Question: I added angular.min.js to my project and faced this issue.
> <URL> 404 (Not
Found) angular.min.js.map:1
---
Upon research, I found that adding angular.min.js.map got rid of the "404 (Not Found)" error. I also found the reason for "angular.min.js.map": .
But, isn't the reason for using the minified file saving space and making the application faster? Now if we use angular.min.js we have to add angular.min.js.map also.
Wouldn't it be much simpler to just add angular.js rather than adding two files(angular.min.js, angular.min.js.map). What is the meaning of having a minified version of angular.js?
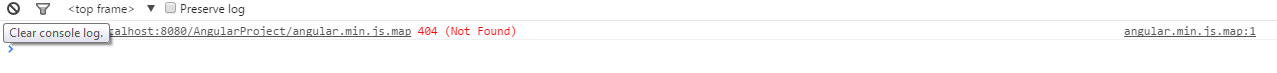
Answer: You are right and wrong.
This .map file is for debug only and get downloaded by your browser when you open the debug mode.